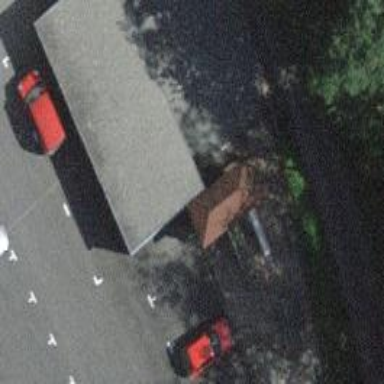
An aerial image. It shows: Group of garages.